Question: Ok, so I have this control that has some other controls on it.

I have set the controls mouse enter and mouse leave events. My problem is that the mouse leave event fires if I mouse over any of the child controls (like the name box for example).
What I need is for the mouse leave event to fire when my mouse leaves the entire control, rather than firing when I mouse over any of the child controls. Any suggestions?
Here are the events as I have them so far:
'''
Private Sub DeliveryControl_MouseEnter(sender As System.Object, e As System.EventArgs) Handles MyBase.MouseEnter
Me.removeImage.Visible = True
End Sub
Private Sub DeliveryControl_MouseLeave(sender As System.Object, e As System.EventArgs) Handles MyBase.MouseLeave
Me.removeImage.Visible = False
End Sub
'''
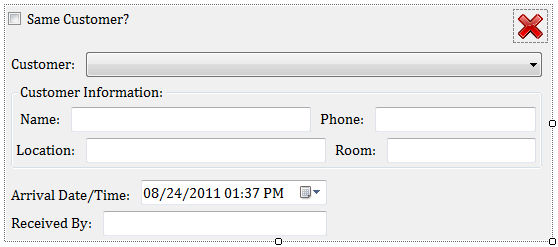
Answer: <URL> question may address your problem. Basically you work out whether your mouse is over a child control or not using GetChildAtPoint.